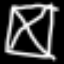
Label: hourglass